Question: I'm trying to query an existing data from parse to iOS table view using swift, every time i run the app it doesn't show anything on the table view controller
here's the code
'''
import UIKit
import Parse
class UserTableViewController: UITableViewController {
var users = [""]
override func viewDidLoad() {
super.viewDidLoad()
// Do any additional setup after loading the view, typically from a nib.
println(PFUser.currentUser())
var query = PFUser.query()
query?.findObjectsInBackgroundWithBlock({ (objects: [AnyObject]?, error: NSError?) -> Void in
self.users.removeAll(keepCapacity: true)
for object in objects! {
var user: PFUser = object as! PFUser
self.users.append(user.username!)
}
self.tableView.reloadData()
})
}
override func didReceiveMemoryWarning() {
super.didReceiveMemoryWarning()
// Dispose of any resources that can be recreated.
}
override func numberOfSectionsInTableView(tableView: UITableView) -> Int {
return 1
}
override func tableView(tableView: UITableView, numberOfRowsInSection section: Int) -> Int {
return users.count
}
override func tableView(tableView: UITableView, cellForRowAtIndexPath indexPath: NSIndexPath) -> UITableViewCell {
var cell: UITableViewCell = self.tableView.dequeueReusableCellWithIdentifier("cell") as! UITableViewCell
cell.textLabel?.text = users[indexPath.row]
return cell
}
}
'''
I don't get any error in this code, its just the data didn't get to append to the users array. I'm pretty sure that is the cause of the problem, but I just couldn't figure it out.
edited keep getting this breakpoint after running the app

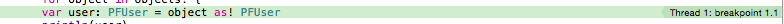
Answer: You maybe have set a breakpoint. Check if there is a blue arrow on the left side of your line where you get a breakpoint and delete it,